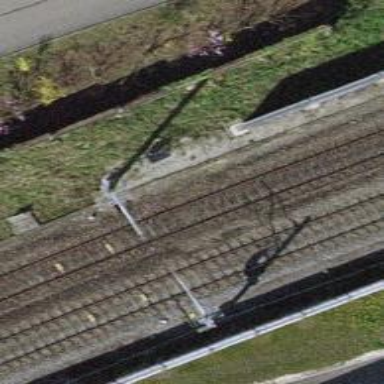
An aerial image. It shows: Railway signal.